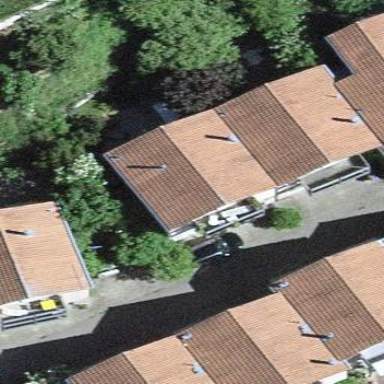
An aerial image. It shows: Residential building.